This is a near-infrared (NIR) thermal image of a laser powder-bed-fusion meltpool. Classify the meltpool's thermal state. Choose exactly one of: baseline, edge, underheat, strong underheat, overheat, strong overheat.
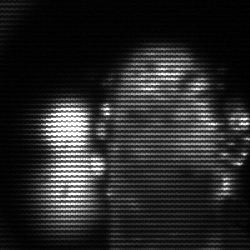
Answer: strong underheat